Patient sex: F
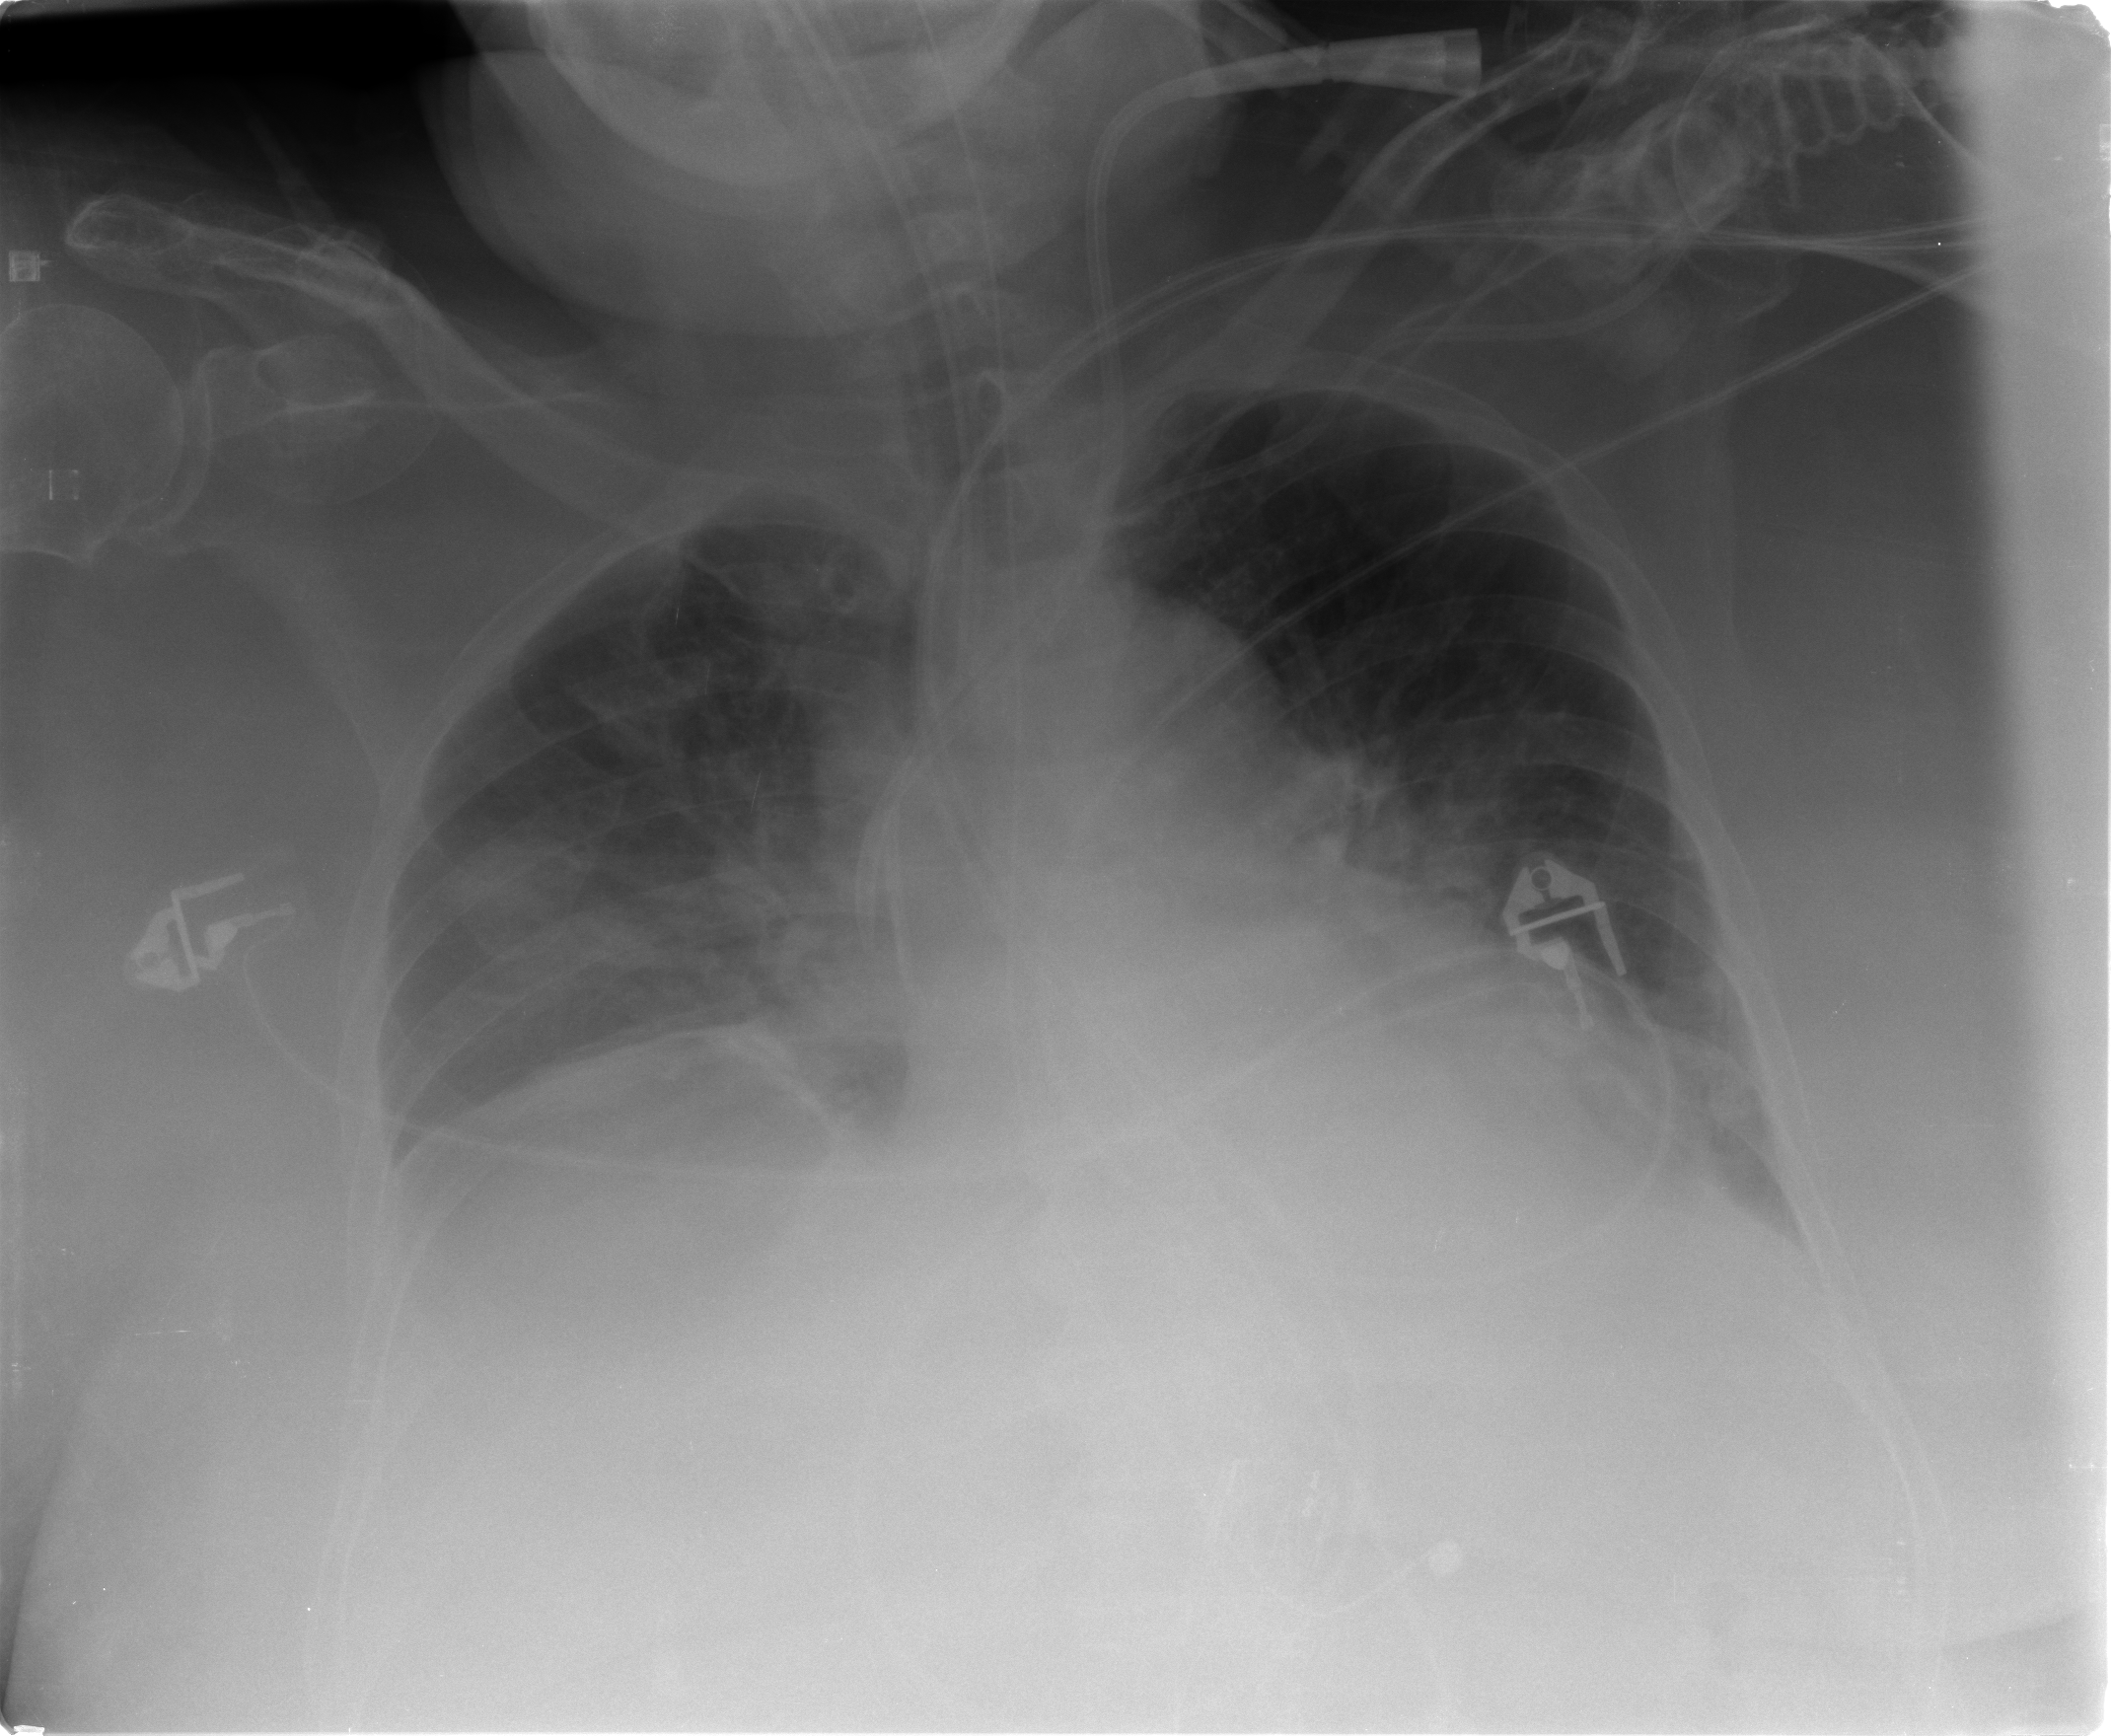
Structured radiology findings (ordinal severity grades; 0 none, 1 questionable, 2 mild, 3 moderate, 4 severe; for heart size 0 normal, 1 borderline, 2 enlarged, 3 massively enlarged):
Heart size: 1
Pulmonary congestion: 2
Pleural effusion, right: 2
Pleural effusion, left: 1
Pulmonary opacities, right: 2
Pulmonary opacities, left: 0
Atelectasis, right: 2
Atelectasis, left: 2